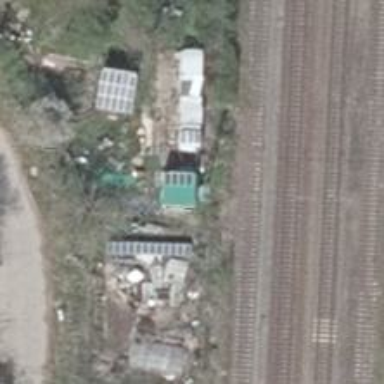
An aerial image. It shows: Abandoned railway siding.